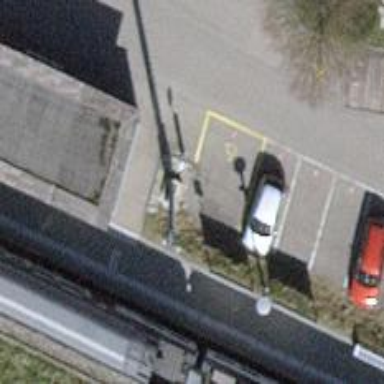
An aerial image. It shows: Antenna.